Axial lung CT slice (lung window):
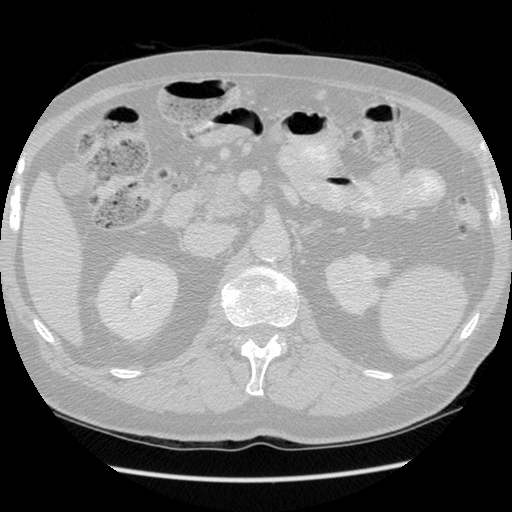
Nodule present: no